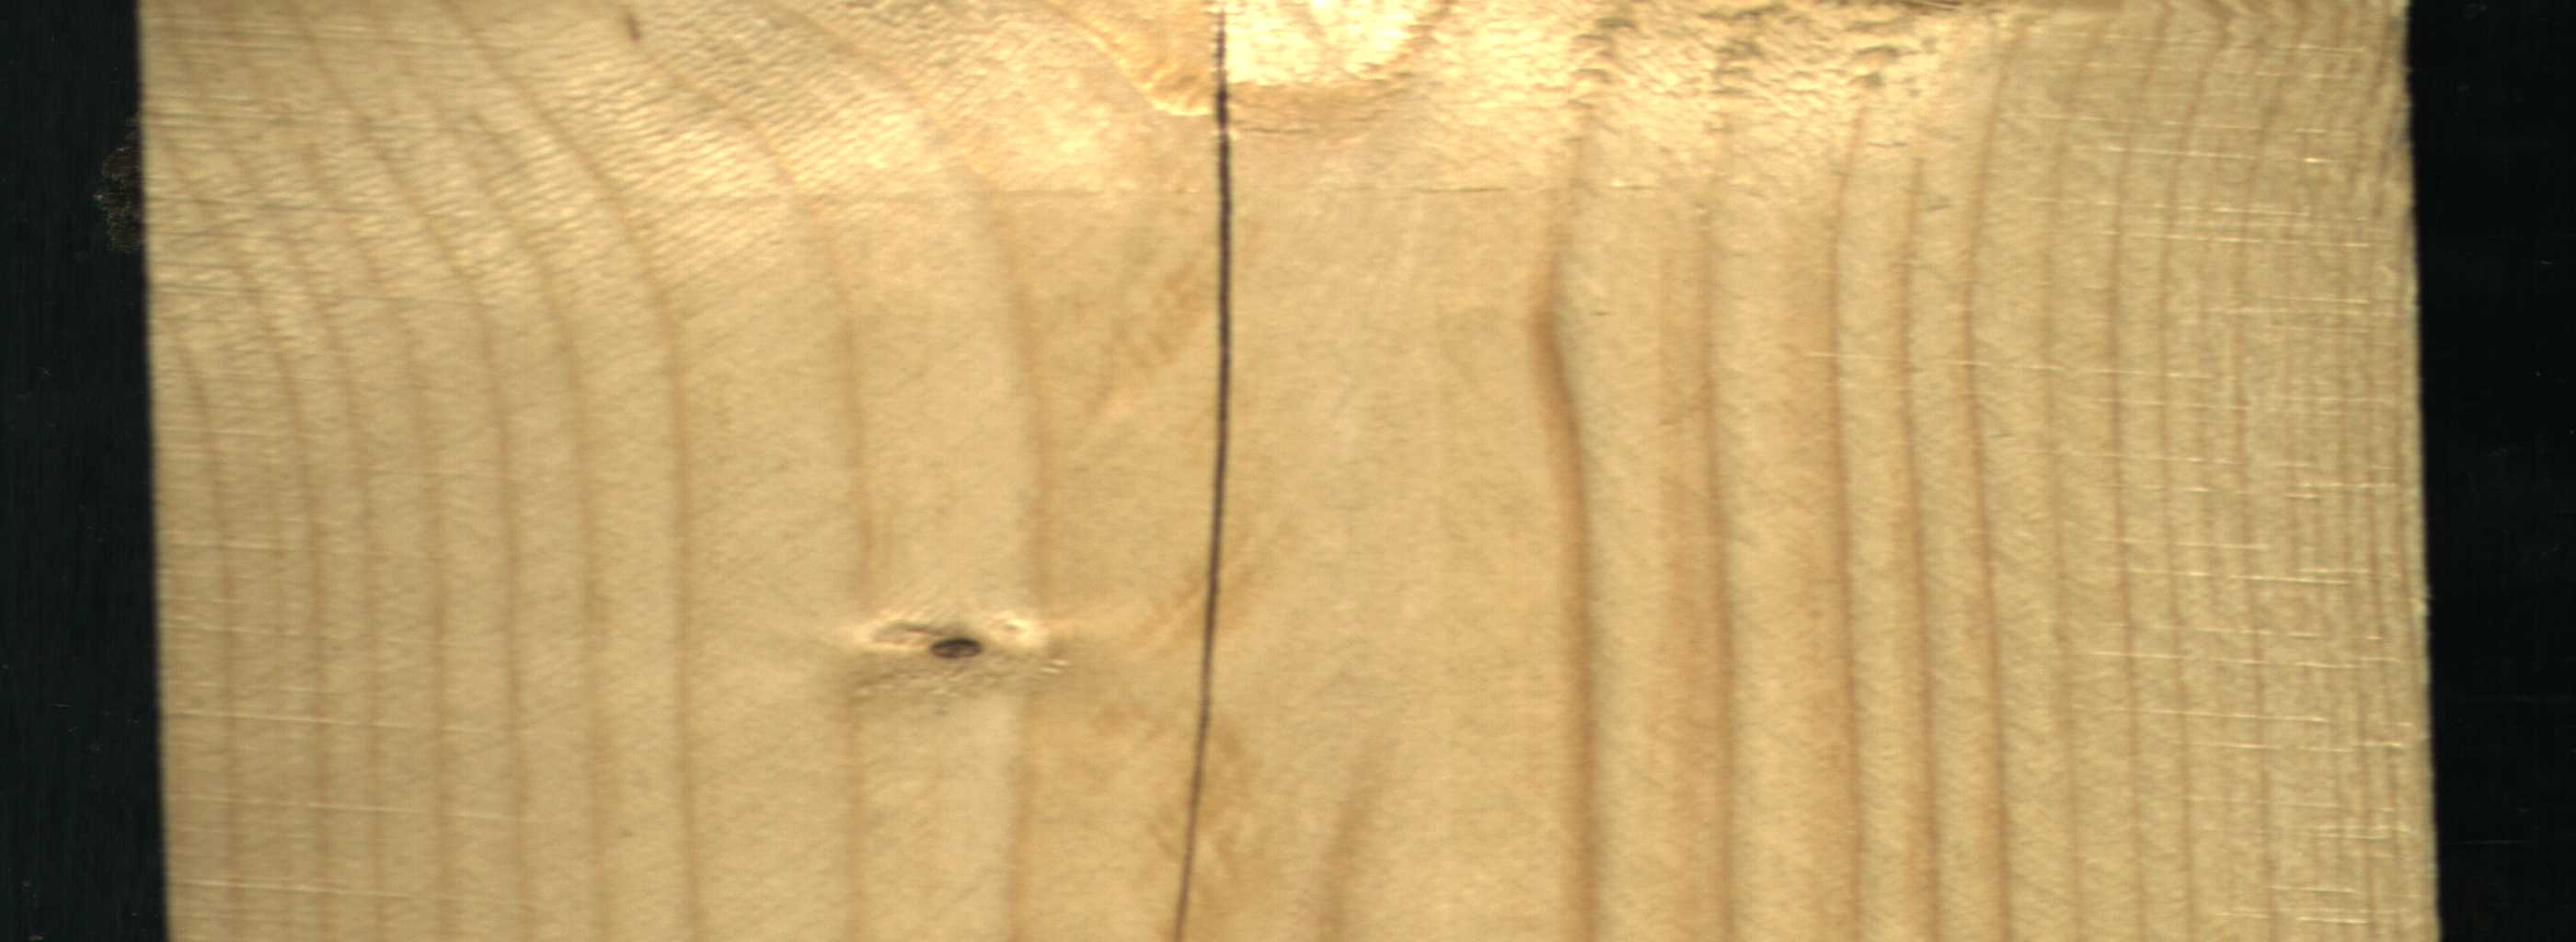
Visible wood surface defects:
Crack
Live_Knot